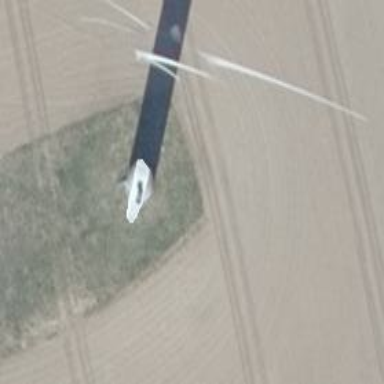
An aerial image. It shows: Wind generator with horizontal axis. The generator is wind turbine.